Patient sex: M
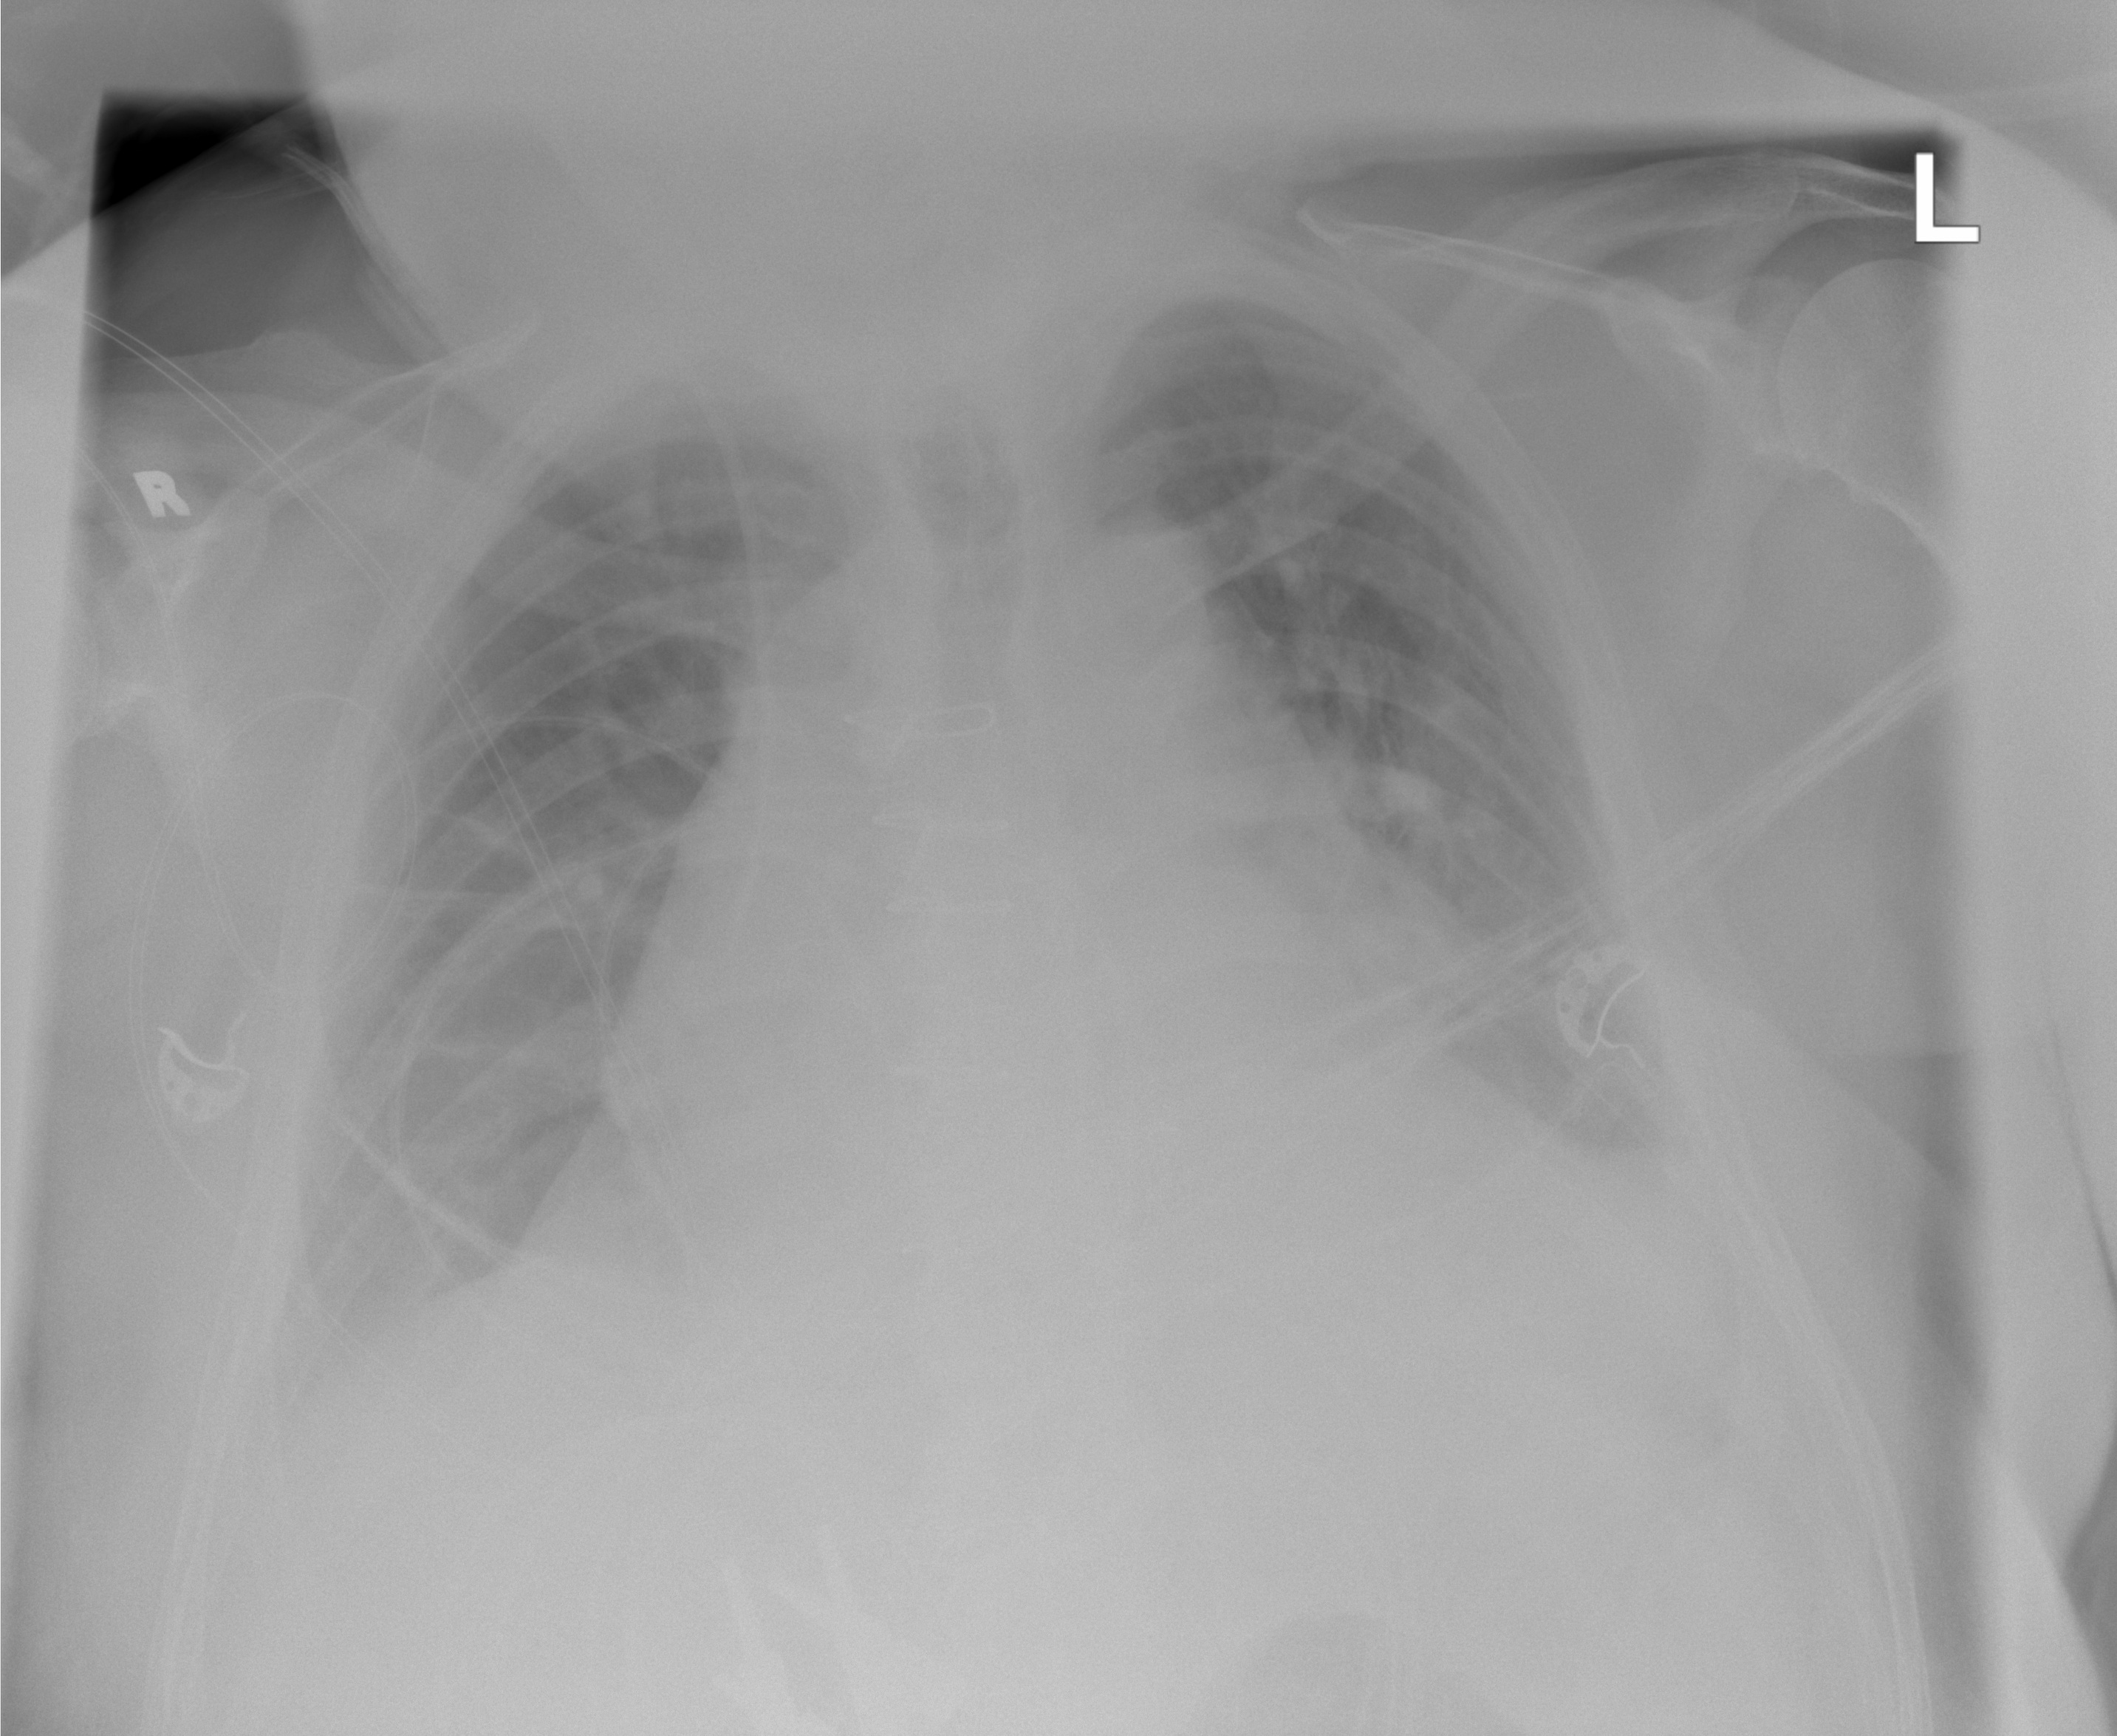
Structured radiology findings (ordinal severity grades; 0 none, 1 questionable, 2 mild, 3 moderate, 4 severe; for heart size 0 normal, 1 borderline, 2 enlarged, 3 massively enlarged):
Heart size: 2
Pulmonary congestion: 2
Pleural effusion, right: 2
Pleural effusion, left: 2
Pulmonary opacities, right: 0
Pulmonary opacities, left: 2
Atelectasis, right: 2
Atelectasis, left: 2